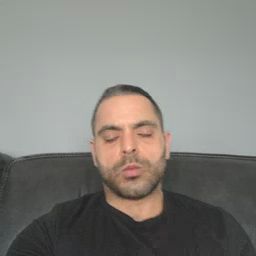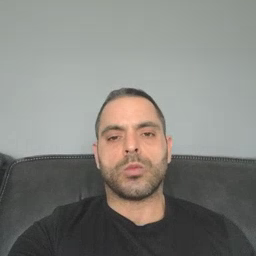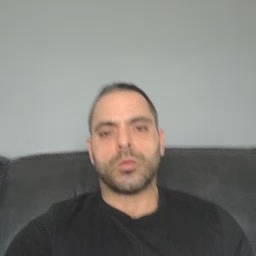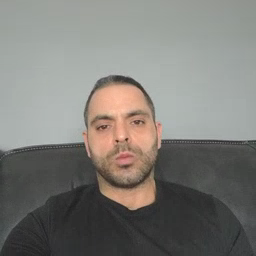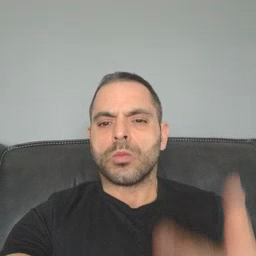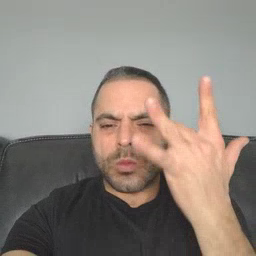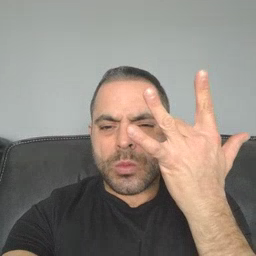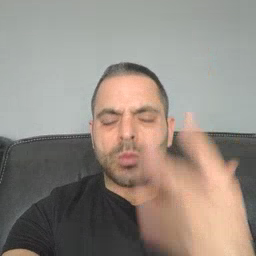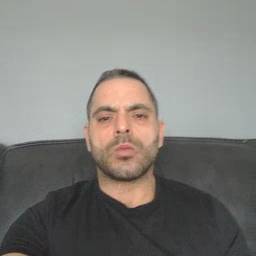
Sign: why